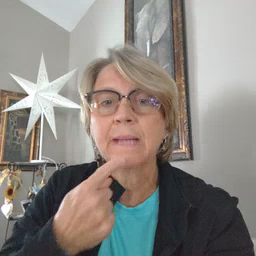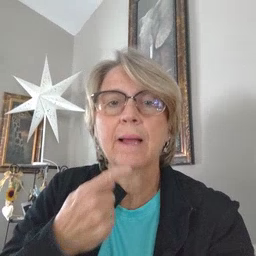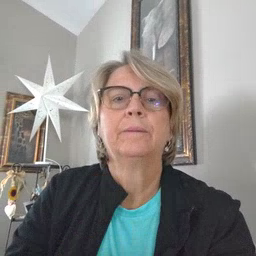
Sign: say